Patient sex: M
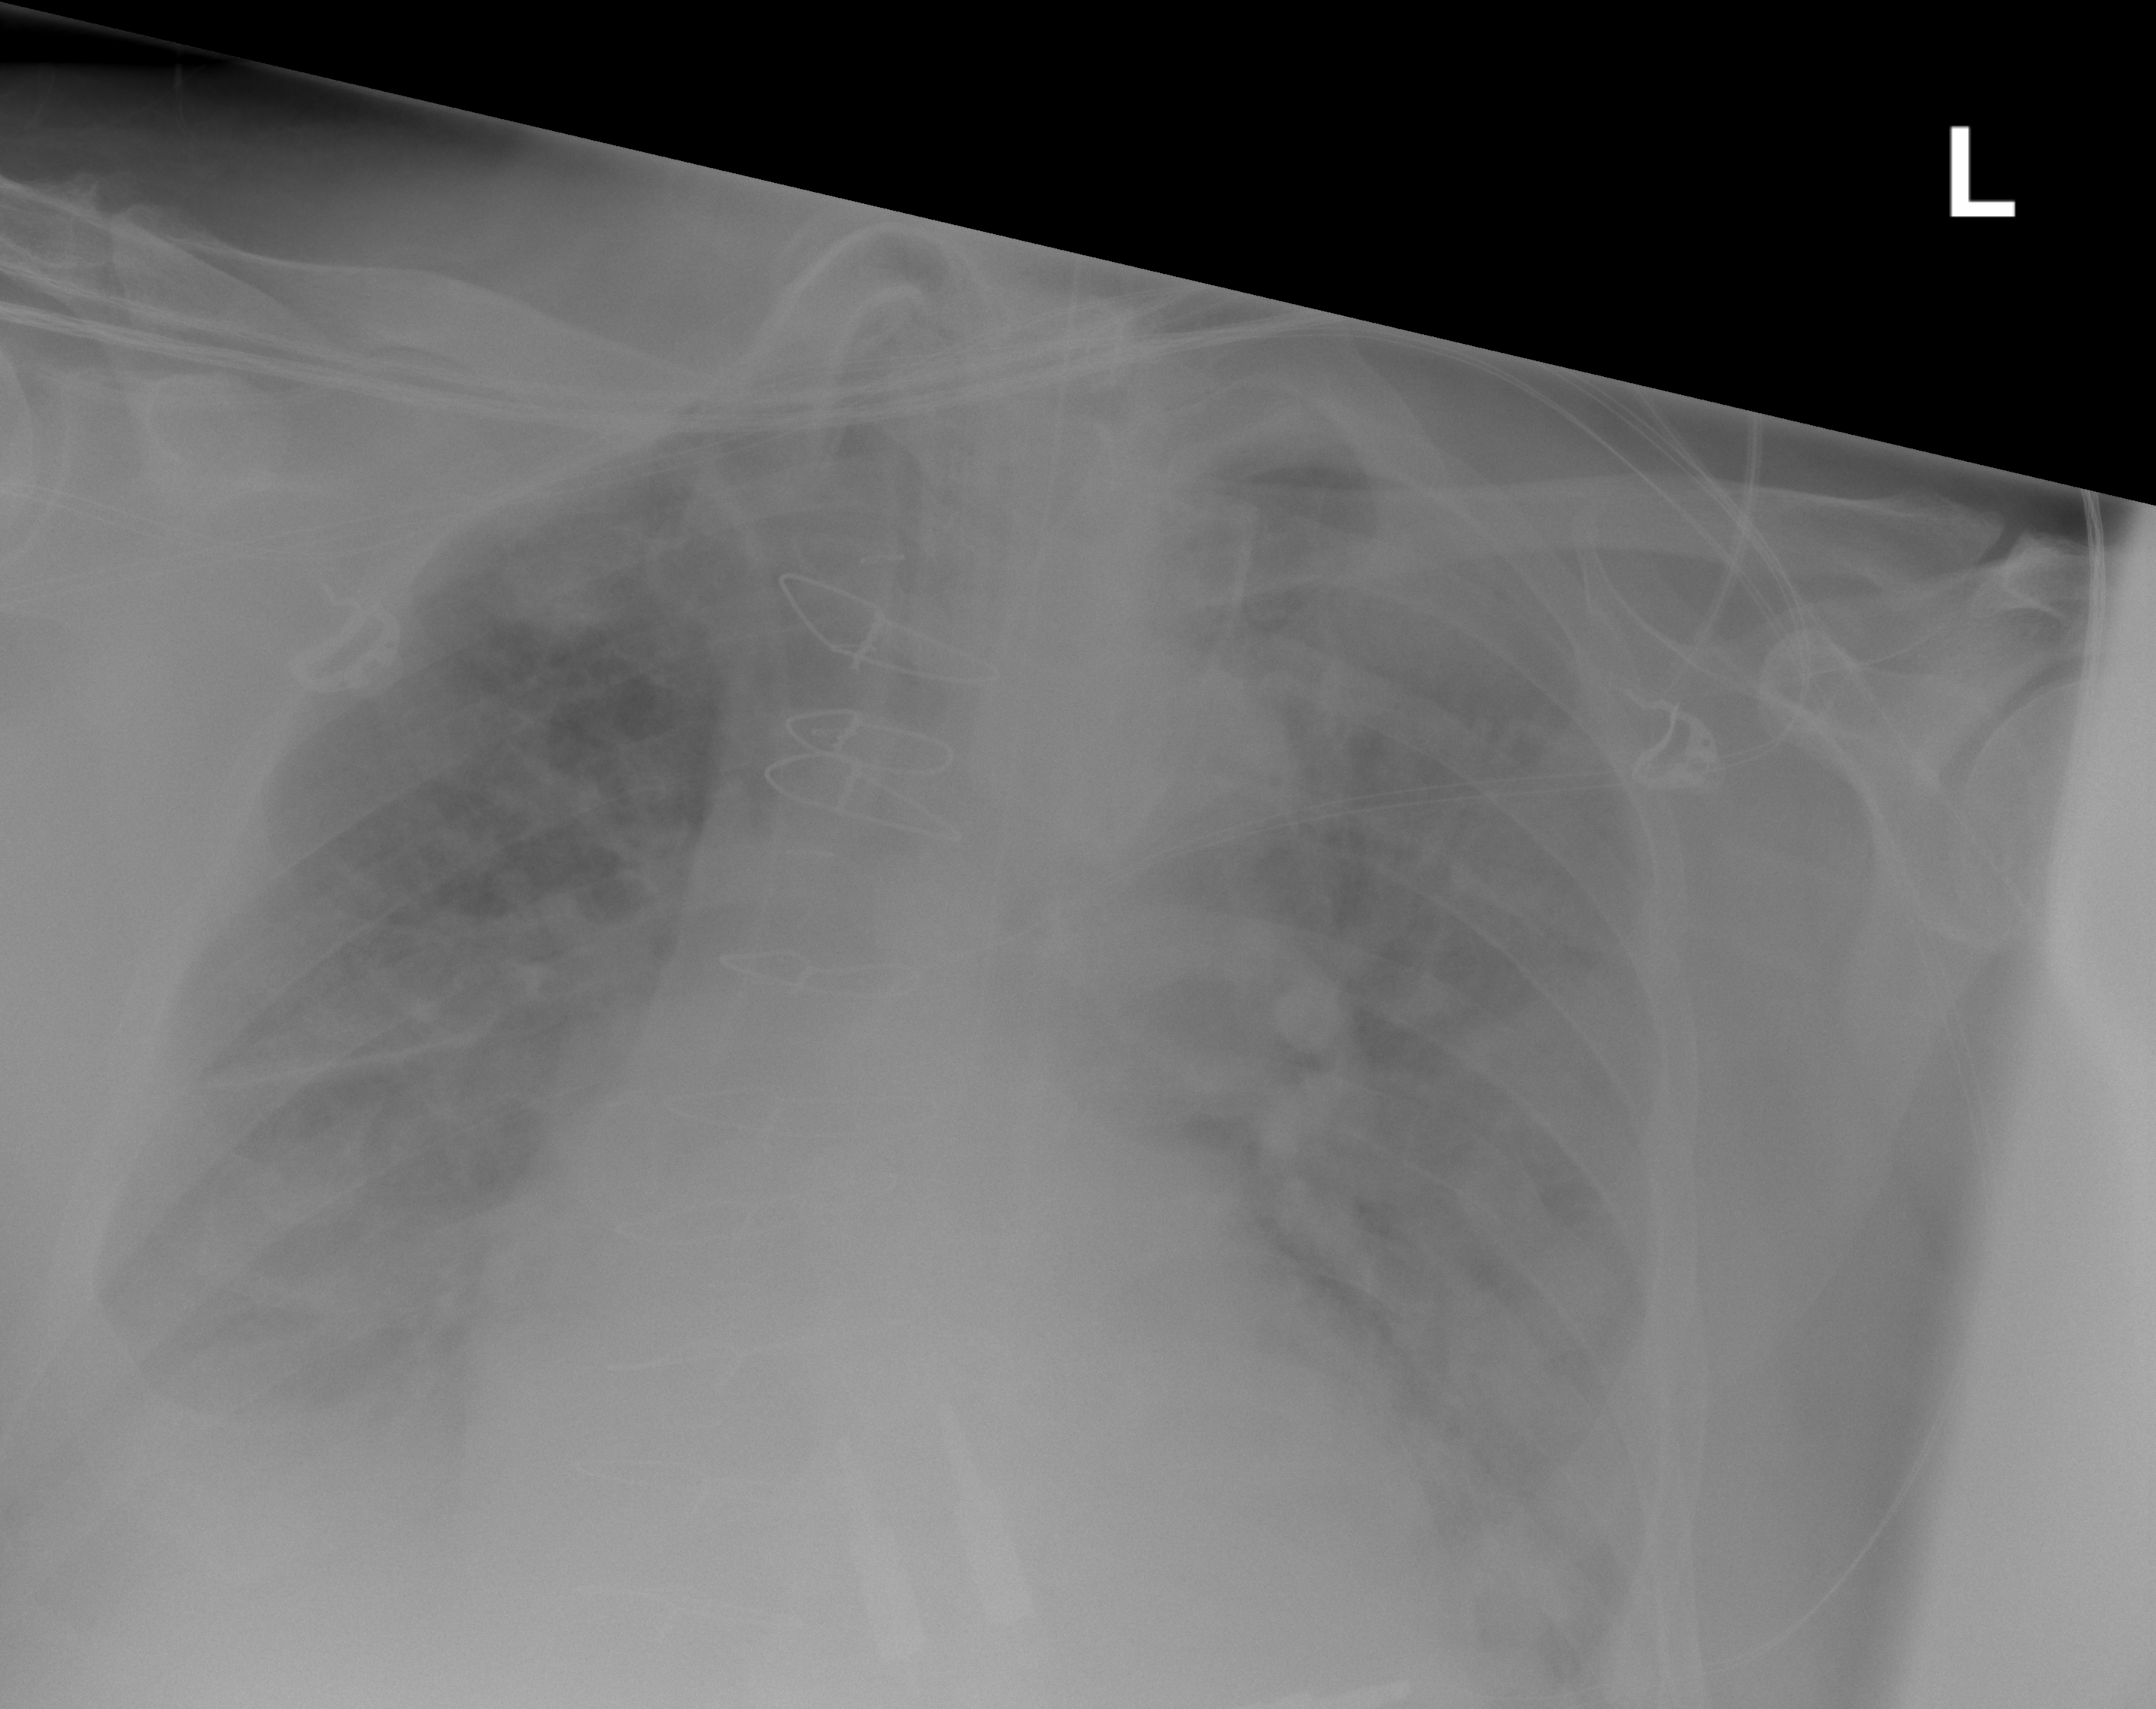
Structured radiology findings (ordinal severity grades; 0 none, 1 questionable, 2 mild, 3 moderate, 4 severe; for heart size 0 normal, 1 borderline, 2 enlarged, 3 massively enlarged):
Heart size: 2
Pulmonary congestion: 3
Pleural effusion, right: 3
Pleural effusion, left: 3
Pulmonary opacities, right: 3
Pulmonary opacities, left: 3
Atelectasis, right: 3
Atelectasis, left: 3